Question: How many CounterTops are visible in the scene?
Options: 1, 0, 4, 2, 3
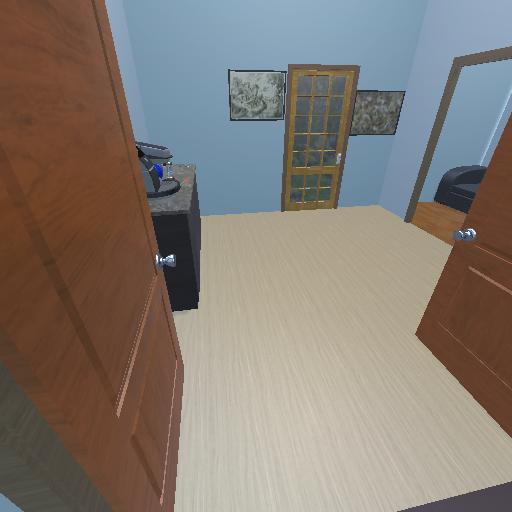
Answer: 1